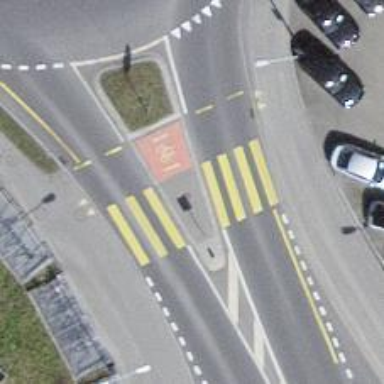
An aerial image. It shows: Uncontrolled zebra crossing with pedestrian island.